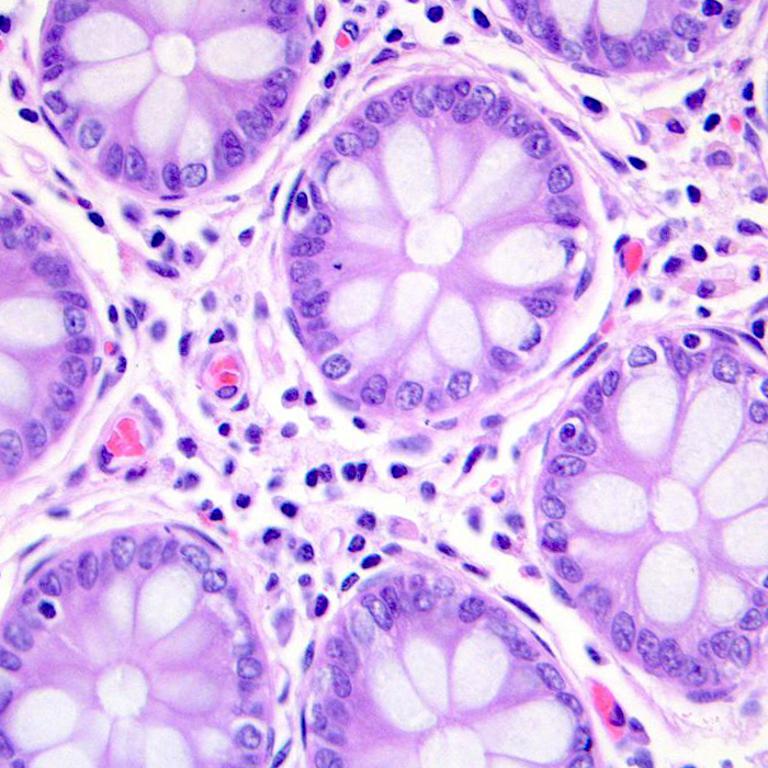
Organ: colon
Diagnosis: benign